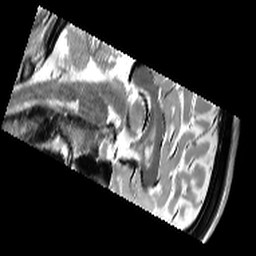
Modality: T2w
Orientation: sagittal
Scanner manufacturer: siemens
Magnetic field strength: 3 T
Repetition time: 9.86 s
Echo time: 0.05 s